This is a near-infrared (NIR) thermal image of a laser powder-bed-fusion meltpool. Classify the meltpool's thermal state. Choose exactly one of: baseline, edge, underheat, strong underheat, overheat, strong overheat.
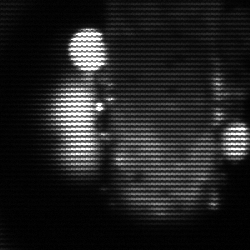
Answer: strong underheat